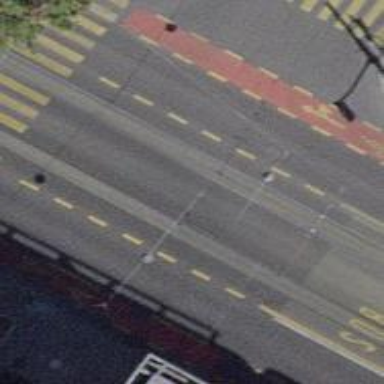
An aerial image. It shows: Tertiary road with asphalt surface and sidewalks on both sides.